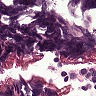
Metastatic tissue present: no